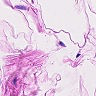
Metastatic tissue present: no